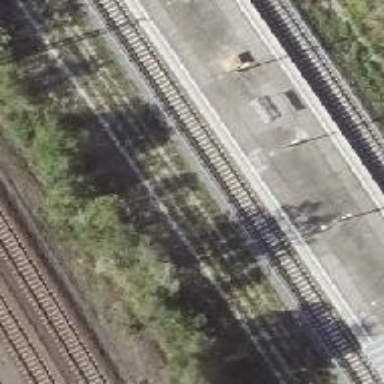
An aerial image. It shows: Railway signal.